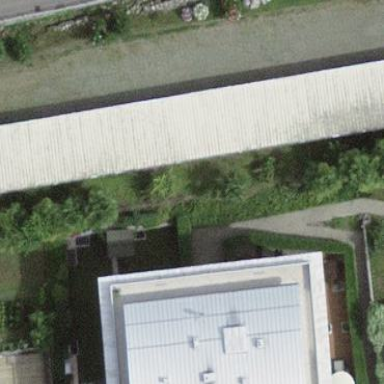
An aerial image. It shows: Carport building.